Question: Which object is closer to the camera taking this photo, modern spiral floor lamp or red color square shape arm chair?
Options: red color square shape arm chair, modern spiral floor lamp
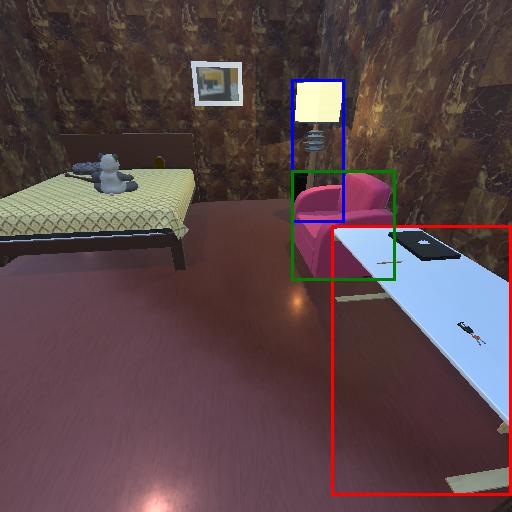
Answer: red color square shape arm chair